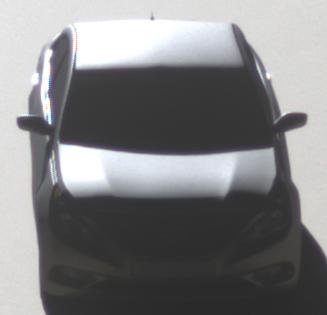
Make: Hyundai
Model: Sonata
Detailed model: Gen. 6 YF
Model produced from: 2009
Model produced until: 2016
Doors: 4
Color: gray
Road condition: dry road
Daytime: morning or afternoon
Contrast: high contrast